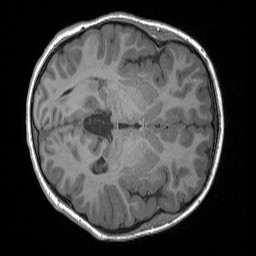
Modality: T1w
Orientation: axial
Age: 8
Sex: female
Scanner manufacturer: siemens
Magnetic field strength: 3 T
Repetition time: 1.65 s
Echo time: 0.00203 s